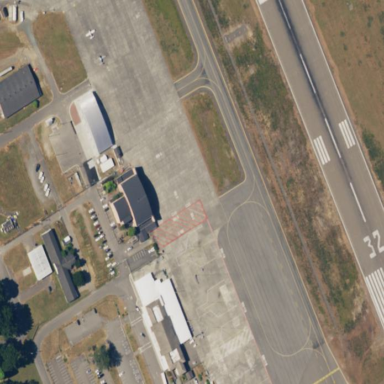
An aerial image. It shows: Apron at the airport.